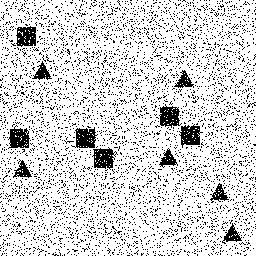
Squares: 6
Triangles: 6
Stars: 0
Total shapes: 12